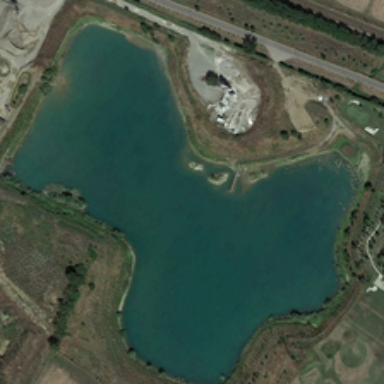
Many green plants grow around the pond .